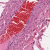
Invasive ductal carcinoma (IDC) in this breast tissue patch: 0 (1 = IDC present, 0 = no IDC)